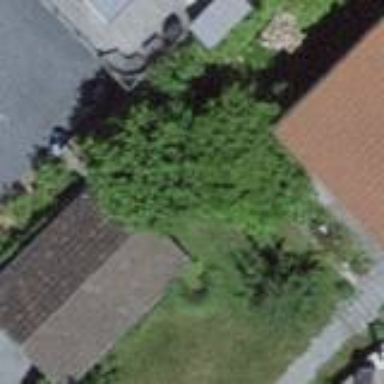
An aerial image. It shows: Garage.